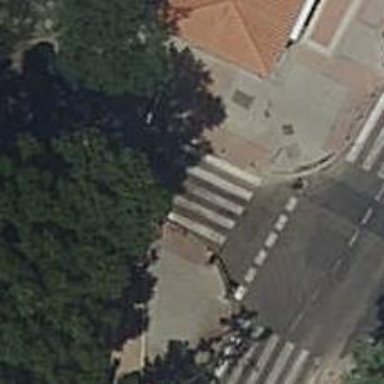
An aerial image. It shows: Uncontrolled footway crossing with markings.